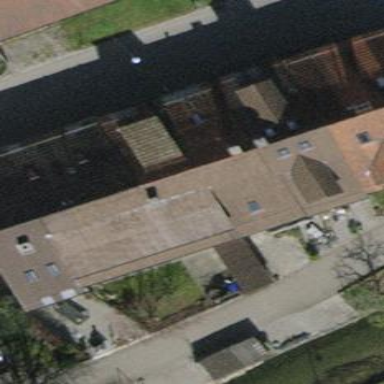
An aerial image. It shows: Building with tile roof.